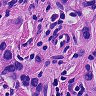
Metastatic tissue present: yes